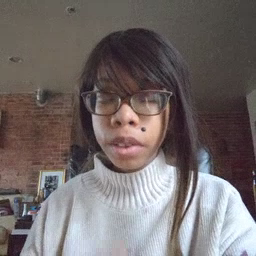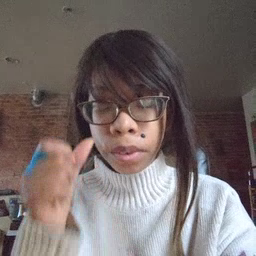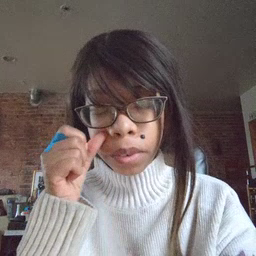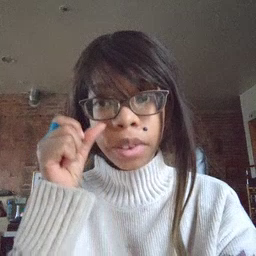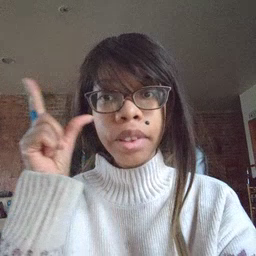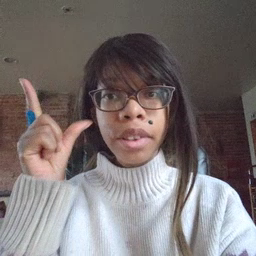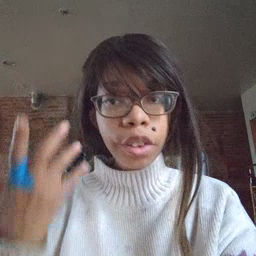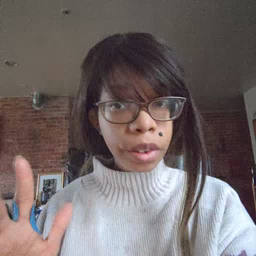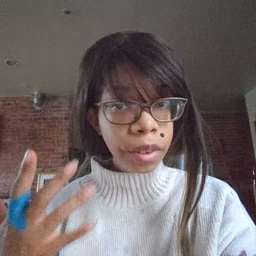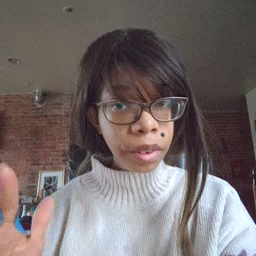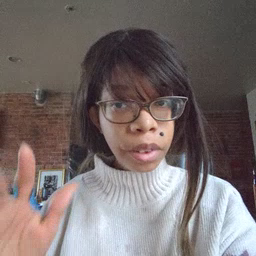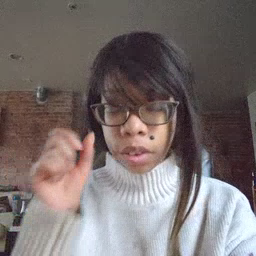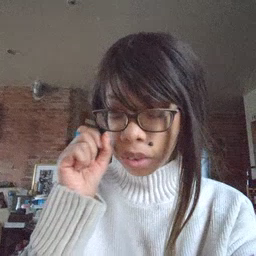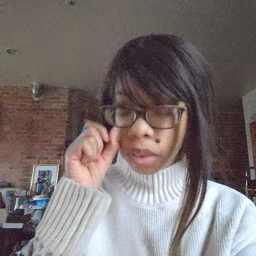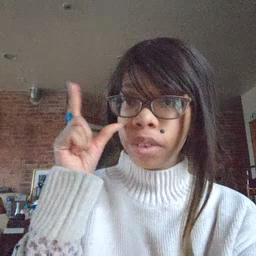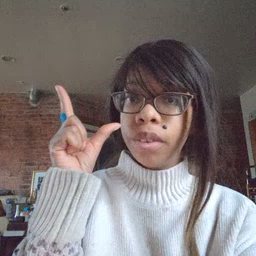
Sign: awake